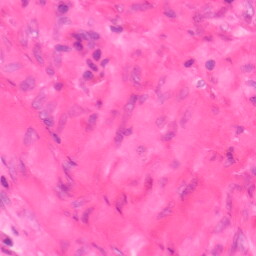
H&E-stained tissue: Colon